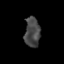
Tissue: skin
Cell type: Epithelial cells
Senescence score: 0.2785
Nuclear area (px): 449
Mean DAPI intensity: 71.243